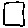
Label: square